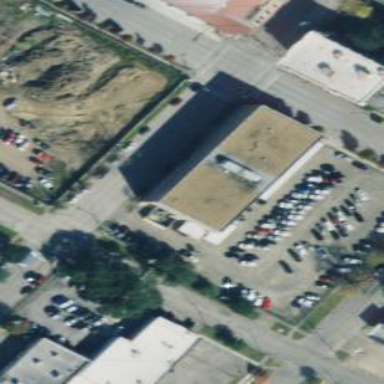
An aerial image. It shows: Commercial building.